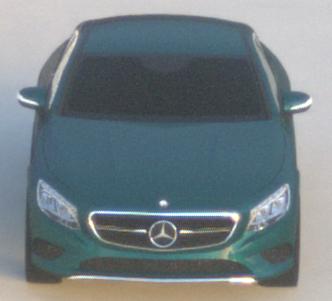
Make: Mercedes-Benz
Model: S 400 Coupé
Detailed model: S-Class (217) Coupé
Model produced from: 2015/10
Model produced until: 2017/09
Doors: 2
Color: blue
Road condition: dry road
Daytime: dawn
Contrast: medium contrast